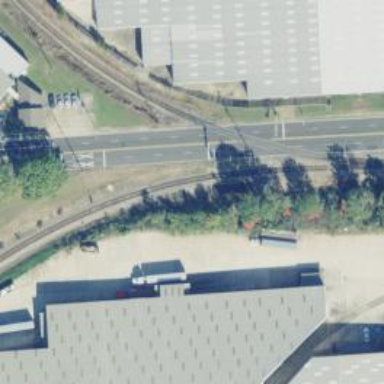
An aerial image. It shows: Level crossing with lights at railway intersection.